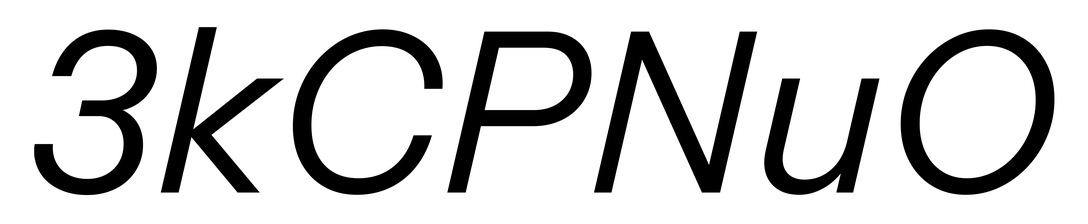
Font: InstrumentSans-Italic_Italic